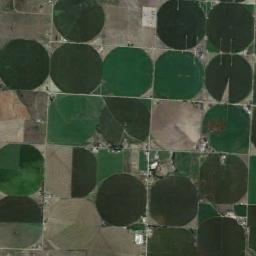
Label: circular_farmland